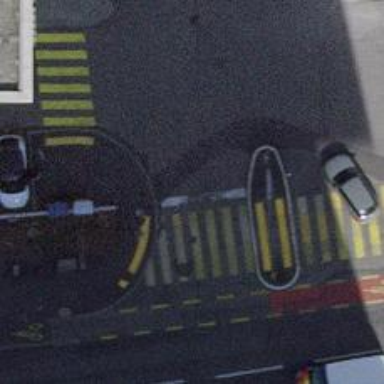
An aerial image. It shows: Road with traffic signals.